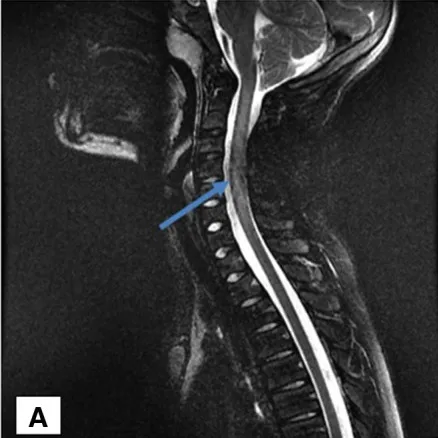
MRI of the cervical spine showing extensive centromedullary T2 weighted image (WI) hypersignal.
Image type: radiology (mri)